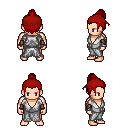
a pixel art fantasy rpg character, male body template, human, light skin, white robe, red pants, red short topknot hairstyle, red bandana, cloth bracers, four views (front, back, left, right), 2x2 character sprite sheet, small pixel art, hard edges, no anti-aliasing